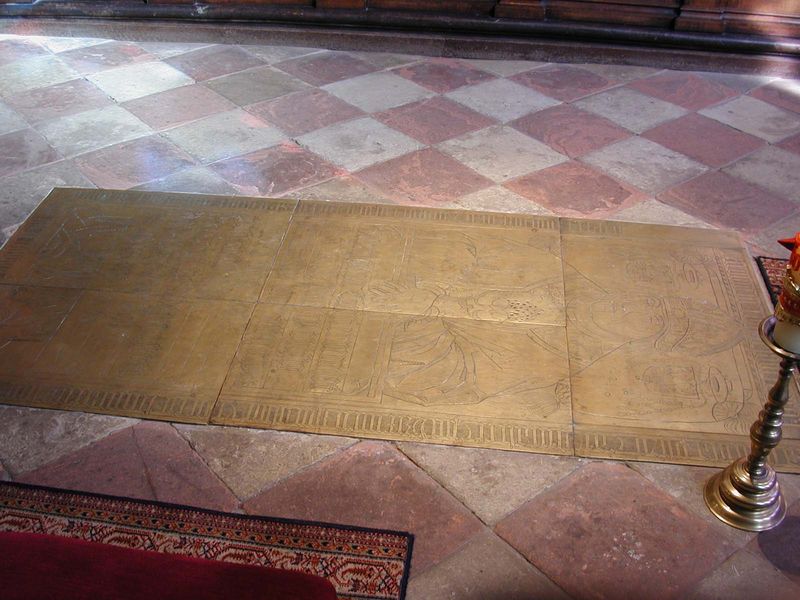
Titel: Epitaph des Cusanus
Schlagwörter: mann, weiß, braun, grau, holz, hüte, licht, marmor, rot, muster, schachbrettmuster, teppich, mütze, stein, bild, portrait, porträt, kirche, boden, gold, keramik, relief, schrift, fußboden, bischof, könig, papst, detail, inschrift, kerze, leuchter, metall, bronze, platte, foto, fotografie, photographie, messing, fliesen, kacheln, mosaik, gravur, kerzenständer, kerzenhalter, gruft, grab, mittelalter, heiliger, mitra, ständer, platten, gedenken, steinplatten, krypta, latein, epitaph, lle, grabstein, grabplatte, ritzung, bodenfliesen, grabeskirche, eingelassen, kenotaph, einlassung, papsr